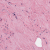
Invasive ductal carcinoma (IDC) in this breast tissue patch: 0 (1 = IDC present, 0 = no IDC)